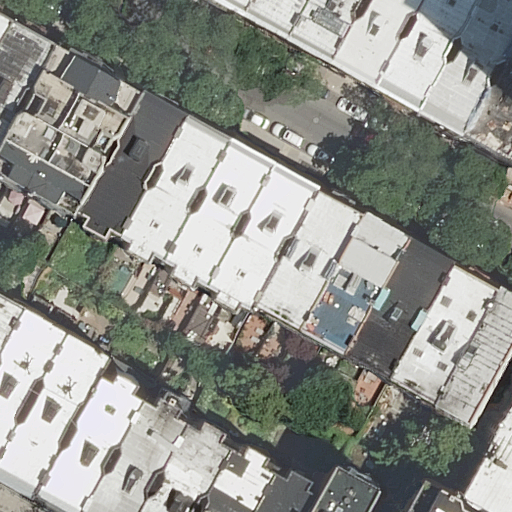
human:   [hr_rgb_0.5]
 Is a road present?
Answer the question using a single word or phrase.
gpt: yes

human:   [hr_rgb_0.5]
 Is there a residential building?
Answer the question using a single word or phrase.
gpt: yes

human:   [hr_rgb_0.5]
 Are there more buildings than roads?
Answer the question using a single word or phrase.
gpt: yes

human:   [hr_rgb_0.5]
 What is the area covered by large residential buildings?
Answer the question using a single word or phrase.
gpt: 0m2

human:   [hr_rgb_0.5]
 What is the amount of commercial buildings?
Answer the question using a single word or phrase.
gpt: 0

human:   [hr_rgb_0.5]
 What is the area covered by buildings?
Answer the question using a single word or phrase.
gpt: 5264m2

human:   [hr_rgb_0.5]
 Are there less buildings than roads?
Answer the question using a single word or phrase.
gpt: no

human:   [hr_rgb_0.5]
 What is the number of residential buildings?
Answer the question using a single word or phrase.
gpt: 32

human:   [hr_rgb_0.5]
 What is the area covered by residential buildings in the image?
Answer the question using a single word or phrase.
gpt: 5264m2

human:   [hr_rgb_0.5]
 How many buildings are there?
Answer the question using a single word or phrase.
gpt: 32

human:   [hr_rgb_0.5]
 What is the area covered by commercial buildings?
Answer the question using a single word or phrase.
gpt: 0m2

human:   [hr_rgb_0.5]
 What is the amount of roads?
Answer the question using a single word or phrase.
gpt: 1

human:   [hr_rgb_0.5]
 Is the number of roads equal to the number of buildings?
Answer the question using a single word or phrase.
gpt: no

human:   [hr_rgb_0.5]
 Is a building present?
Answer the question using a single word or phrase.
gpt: yes

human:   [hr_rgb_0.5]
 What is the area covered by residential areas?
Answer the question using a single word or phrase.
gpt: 0m2

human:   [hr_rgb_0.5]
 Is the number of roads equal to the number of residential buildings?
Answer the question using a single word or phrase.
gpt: no

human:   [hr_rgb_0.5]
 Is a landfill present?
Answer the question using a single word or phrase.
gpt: no

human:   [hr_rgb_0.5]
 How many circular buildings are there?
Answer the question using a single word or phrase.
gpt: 0

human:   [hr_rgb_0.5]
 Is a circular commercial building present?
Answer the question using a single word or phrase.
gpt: no

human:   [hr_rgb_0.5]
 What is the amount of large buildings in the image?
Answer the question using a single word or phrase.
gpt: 0

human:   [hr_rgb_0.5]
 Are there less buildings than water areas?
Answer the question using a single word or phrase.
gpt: no

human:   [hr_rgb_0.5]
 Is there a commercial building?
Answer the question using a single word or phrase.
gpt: no

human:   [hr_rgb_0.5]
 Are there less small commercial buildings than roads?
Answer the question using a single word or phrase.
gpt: yes

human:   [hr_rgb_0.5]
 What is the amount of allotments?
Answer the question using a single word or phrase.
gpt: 0

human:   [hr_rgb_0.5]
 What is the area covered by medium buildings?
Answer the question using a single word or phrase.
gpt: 5049m2

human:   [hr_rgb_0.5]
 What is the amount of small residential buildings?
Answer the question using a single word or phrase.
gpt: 8

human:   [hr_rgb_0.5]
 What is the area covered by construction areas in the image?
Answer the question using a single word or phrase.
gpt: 0m2

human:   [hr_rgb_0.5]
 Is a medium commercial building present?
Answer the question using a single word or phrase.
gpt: no

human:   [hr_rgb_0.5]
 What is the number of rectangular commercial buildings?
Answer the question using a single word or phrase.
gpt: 0

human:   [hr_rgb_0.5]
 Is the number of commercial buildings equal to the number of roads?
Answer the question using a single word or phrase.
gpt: no

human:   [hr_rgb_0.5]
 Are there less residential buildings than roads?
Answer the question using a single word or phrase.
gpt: no

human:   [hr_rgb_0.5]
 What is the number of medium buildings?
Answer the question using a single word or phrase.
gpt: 24

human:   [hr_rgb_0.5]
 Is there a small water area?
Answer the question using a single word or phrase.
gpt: no

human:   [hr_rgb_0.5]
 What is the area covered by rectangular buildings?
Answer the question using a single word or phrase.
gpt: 1750m2

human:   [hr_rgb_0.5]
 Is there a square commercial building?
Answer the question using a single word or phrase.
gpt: no

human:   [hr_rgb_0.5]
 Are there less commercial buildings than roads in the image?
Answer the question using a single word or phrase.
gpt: yes

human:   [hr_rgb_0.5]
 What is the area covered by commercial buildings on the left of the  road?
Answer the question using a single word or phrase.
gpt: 0m2

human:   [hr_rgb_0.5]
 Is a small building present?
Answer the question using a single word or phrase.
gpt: yes

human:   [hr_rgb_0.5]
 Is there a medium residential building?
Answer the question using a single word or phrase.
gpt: yes

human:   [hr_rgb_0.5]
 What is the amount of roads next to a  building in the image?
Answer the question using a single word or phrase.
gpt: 1

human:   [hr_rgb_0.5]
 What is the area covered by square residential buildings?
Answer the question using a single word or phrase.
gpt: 0m2

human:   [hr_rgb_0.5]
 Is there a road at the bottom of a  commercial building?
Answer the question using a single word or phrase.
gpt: no

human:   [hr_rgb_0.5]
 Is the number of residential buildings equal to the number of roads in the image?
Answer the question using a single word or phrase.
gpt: no

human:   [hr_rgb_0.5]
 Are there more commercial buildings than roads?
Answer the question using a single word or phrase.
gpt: no

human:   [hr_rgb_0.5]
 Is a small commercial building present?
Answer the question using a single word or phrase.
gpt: no

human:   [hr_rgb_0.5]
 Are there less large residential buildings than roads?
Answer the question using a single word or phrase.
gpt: yes

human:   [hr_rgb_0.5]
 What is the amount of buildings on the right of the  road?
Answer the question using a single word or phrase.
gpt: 12

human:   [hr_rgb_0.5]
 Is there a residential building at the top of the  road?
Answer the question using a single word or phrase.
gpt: yes

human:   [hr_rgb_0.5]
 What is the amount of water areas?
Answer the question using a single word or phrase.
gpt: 0

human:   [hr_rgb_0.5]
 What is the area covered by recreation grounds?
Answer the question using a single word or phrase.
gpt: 0m2

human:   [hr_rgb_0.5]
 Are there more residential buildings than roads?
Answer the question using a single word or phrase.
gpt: yes

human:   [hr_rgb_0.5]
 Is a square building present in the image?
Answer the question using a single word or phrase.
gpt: no

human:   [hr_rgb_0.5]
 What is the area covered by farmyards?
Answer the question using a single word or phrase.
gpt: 0m2

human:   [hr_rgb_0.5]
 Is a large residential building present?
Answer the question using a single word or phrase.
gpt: no

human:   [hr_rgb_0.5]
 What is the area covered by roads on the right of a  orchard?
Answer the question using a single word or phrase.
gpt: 0m2

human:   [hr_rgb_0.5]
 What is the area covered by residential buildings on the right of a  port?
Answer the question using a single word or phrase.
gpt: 0m2

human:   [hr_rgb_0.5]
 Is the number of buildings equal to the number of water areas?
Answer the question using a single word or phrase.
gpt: no

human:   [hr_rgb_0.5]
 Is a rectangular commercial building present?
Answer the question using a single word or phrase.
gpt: no

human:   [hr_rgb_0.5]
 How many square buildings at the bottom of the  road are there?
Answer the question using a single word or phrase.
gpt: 0

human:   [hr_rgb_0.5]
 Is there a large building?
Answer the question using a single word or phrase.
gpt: no

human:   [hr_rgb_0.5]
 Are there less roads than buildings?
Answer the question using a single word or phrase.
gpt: yes

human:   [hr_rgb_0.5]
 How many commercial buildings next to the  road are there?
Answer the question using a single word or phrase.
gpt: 0

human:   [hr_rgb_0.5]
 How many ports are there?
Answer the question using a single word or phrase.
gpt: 0

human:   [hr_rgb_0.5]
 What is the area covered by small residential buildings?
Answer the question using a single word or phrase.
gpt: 214m2